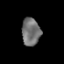
Tissue: prostate
Cell type: T cells
Senescence score: 0.3081
Nuclear area (px): 507
Mean DAPI intensity: 112.308